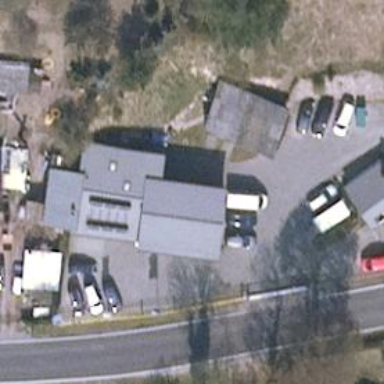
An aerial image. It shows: Car repair shop.